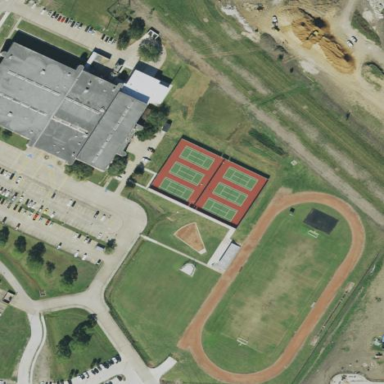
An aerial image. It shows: School.